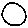
Label: circle